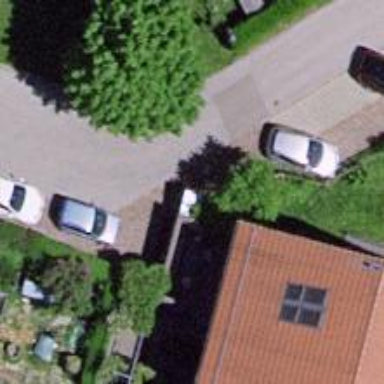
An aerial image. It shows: Living street.